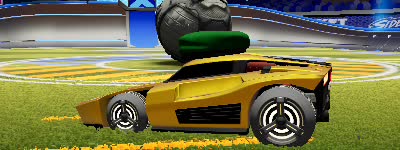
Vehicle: breakout